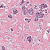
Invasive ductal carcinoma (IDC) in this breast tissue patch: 1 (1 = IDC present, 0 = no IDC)